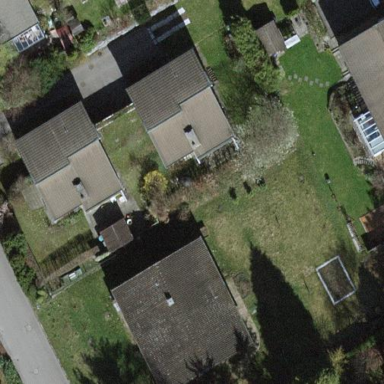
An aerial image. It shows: Detached building.